Aerial crown-view tile of a tropical tree (Barro Colorado Island, Panama), acquired 20240716:
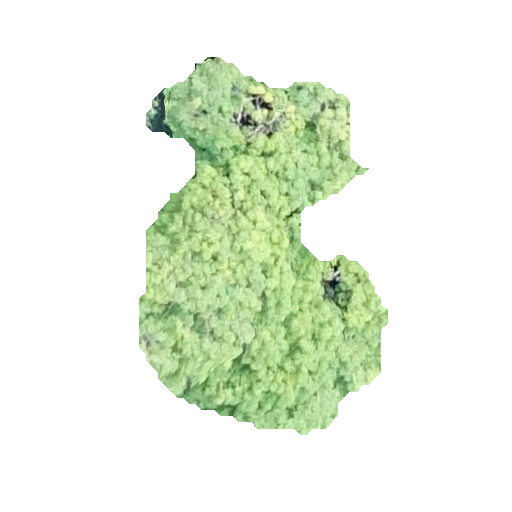
Species: Tabebuia rosea
GBIF accepted scientific name: Tabebuia rosea
Crown area: 101.404 m²